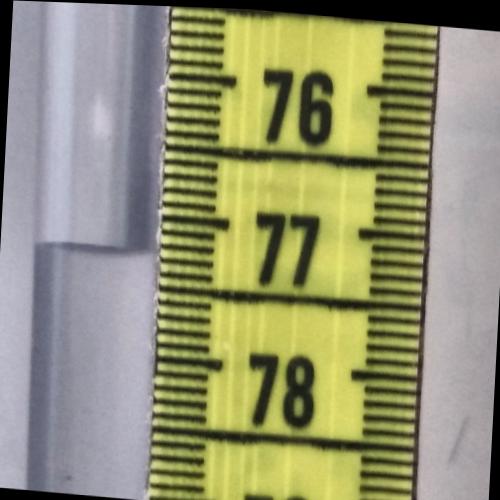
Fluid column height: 77.2 cm